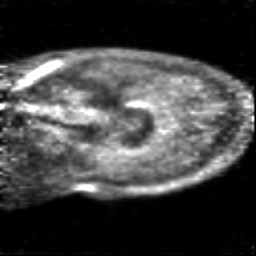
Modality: PET
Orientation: sagittal
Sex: female
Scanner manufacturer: siemens